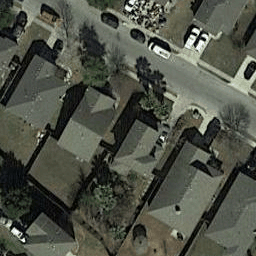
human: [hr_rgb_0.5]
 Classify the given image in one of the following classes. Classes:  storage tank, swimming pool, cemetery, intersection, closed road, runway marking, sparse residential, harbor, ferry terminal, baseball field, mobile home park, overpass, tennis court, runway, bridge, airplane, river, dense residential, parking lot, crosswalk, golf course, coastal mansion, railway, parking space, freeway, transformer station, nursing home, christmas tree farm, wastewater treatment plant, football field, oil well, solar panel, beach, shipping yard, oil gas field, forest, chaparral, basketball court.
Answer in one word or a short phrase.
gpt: dense residential